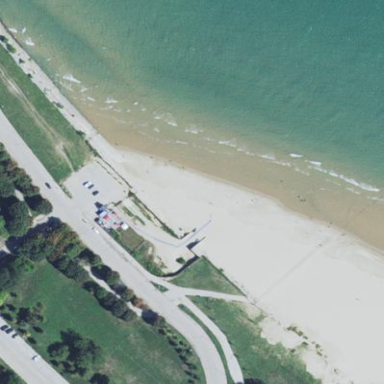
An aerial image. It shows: Dog park located on beautiful beach.